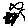
Label: fish